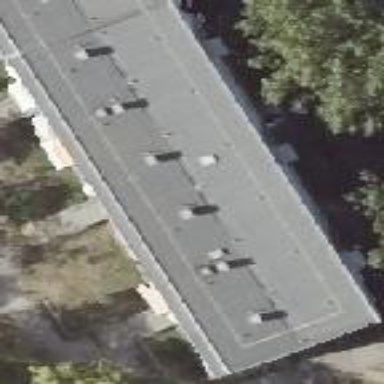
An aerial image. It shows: Apartment building with flat roof.